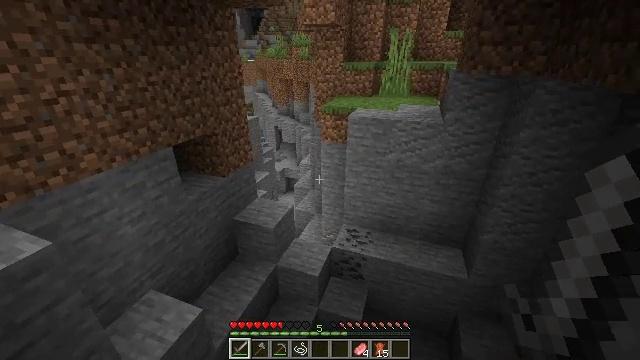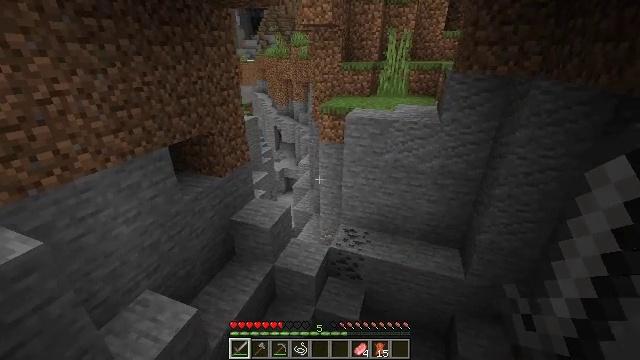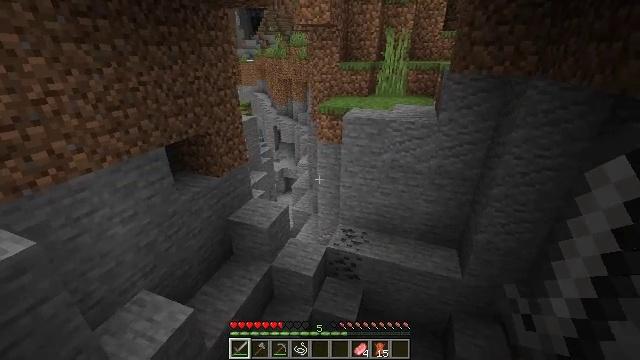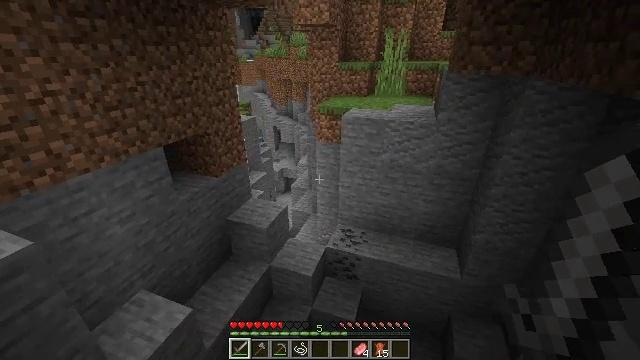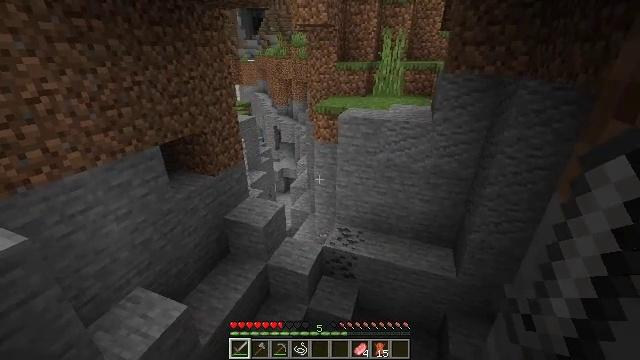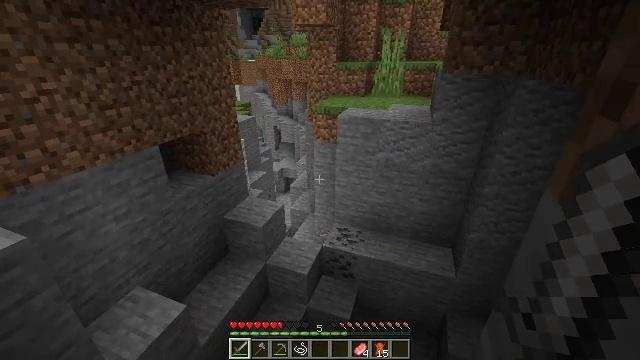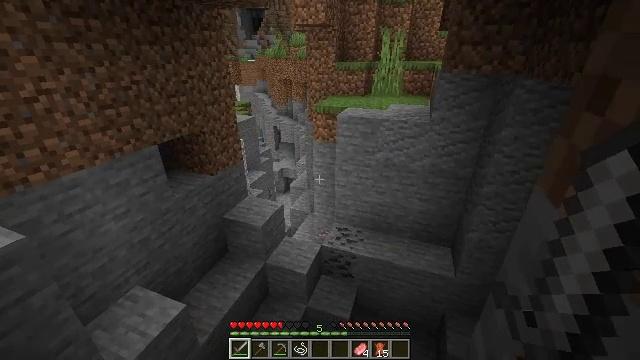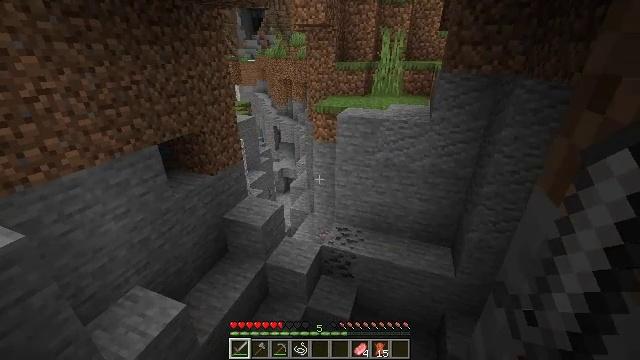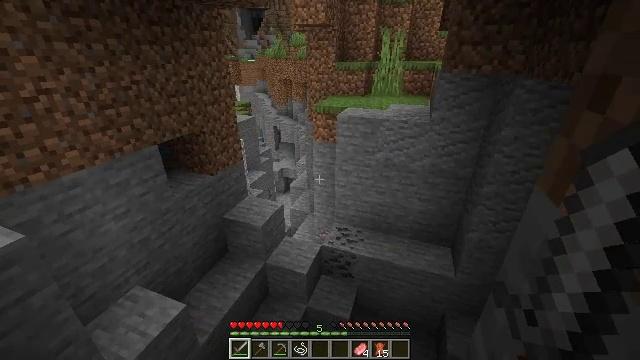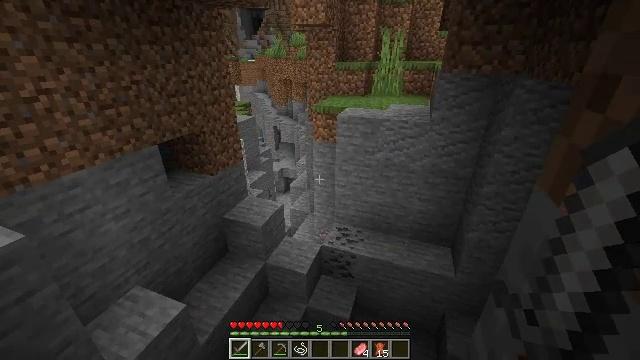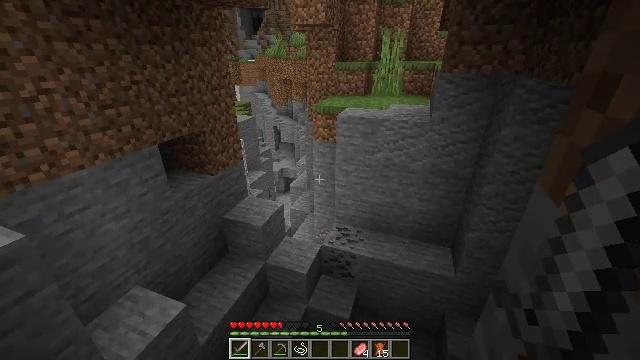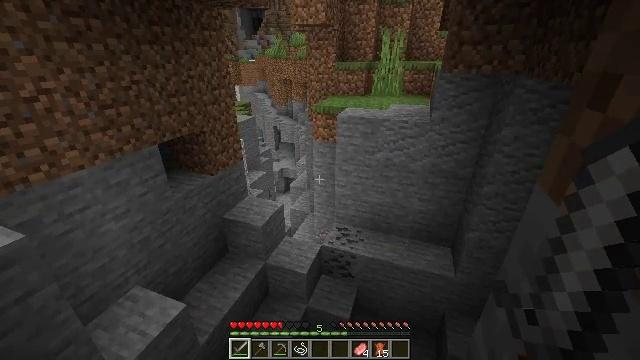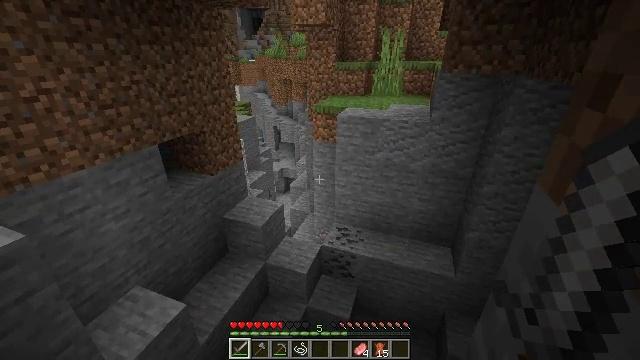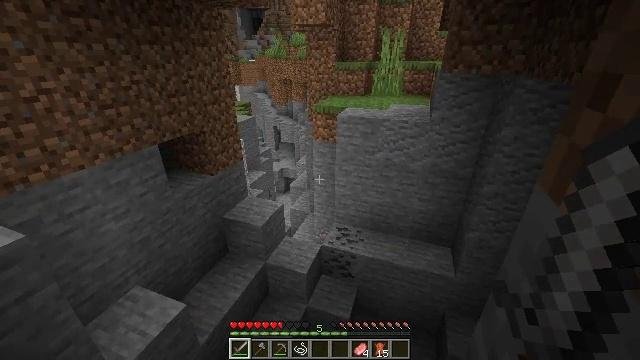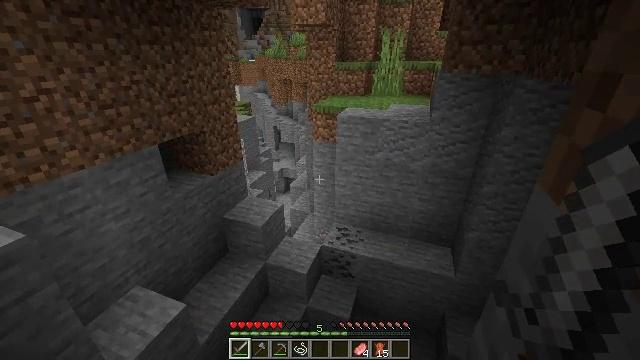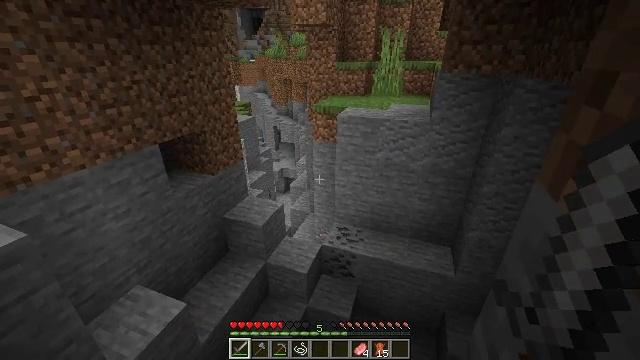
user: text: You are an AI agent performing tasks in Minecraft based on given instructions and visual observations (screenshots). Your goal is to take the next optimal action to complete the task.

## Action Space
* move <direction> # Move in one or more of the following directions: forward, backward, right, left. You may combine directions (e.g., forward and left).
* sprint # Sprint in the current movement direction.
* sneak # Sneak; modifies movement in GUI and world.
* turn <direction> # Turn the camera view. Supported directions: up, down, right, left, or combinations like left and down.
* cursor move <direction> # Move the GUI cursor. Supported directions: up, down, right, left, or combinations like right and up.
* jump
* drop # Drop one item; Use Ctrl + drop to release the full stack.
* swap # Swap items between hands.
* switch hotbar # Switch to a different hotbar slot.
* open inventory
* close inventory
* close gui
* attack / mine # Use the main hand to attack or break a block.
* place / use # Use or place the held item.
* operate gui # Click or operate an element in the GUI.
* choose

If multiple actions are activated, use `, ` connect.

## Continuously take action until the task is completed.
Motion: motion action
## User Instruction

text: Mine block crafting table.
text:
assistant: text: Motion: move right, sneak
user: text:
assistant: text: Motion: move right, sneak
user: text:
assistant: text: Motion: move right, sneak
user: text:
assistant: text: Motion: move right, sneak
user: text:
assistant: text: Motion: move right, sneak
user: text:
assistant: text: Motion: move right, sneak
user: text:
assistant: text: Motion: move right, sneak
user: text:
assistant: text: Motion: move right, sneak
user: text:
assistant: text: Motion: move right, sneak
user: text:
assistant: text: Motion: move right, sneak
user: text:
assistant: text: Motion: move right, sneak
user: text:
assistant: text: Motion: move right, sneak
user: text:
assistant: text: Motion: move right, sneak
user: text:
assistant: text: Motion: move back and move right, sneak
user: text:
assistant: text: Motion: move back and move right, sneak
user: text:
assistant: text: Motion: move back and move right, sneak
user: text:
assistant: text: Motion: move back and move right, sneak
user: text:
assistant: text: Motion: move back and move right, sneak
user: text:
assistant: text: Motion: move back, sneak
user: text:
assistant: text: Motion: move back, sneak
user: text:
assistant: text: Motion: move back, sneak, turn right
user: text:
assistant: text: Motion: move back, sneak, turn right
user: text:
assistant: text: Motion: move back, sneak, turn right
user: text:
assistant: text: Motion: move back and move right, sneak, turn right
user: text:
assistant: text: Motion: move right, sneak
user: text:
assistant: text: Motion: move right, sneak
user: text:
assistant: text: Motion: move right, sneak
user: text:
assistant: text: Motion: move forward and move right, sneak
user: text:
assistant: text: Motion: move forward and move right, sneak
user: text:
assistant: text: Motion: move forward and move right, sneak